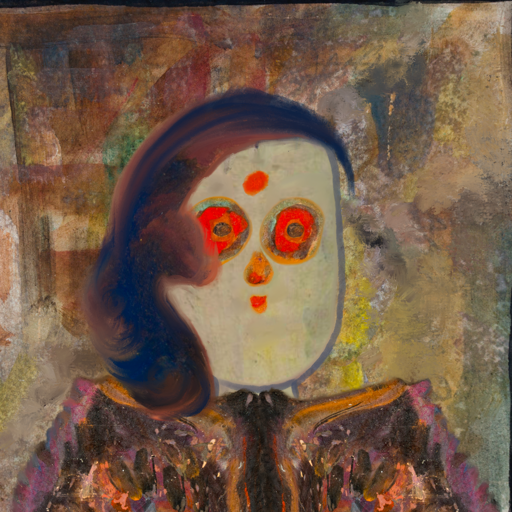
Background: Mosgoul, Head And Neck Front: Hill_Girl, Face Front: Sisters, Bust: Gypsy_Queen, Hair Front: Mother_And_Son_Son, Head Accessory: Blank, Second Necklace: Blank, Necklace: Blank, Baby: Blank